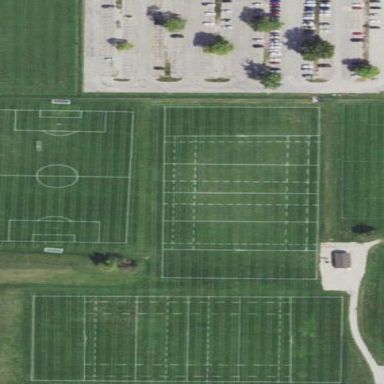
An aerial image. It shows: Soccer pitch for outdoor sports and leisure activities.